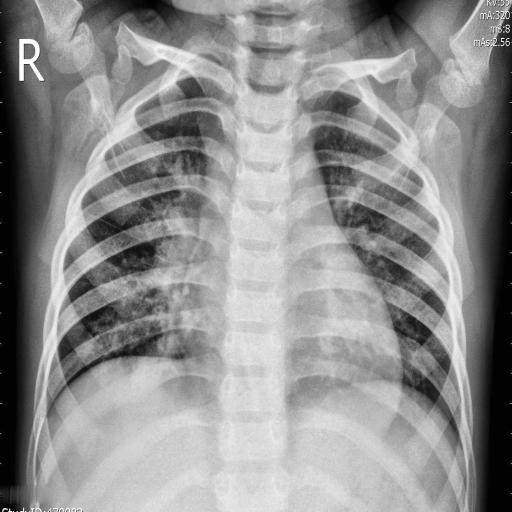
Finding: PNEUMONIA